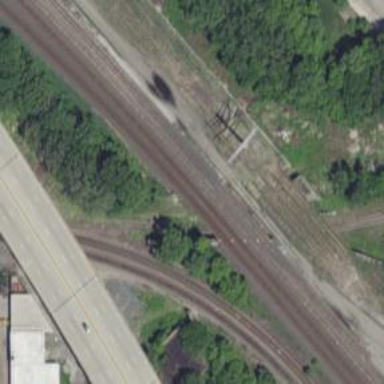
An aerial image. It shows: Railway bridge over siding.